Question: My first attempt was to Query Firebase using an atStart and endTime, however, I feel like my case is a bit different as the "keys" for my database is the epoch time in which data is being sent over, and the value is an accelerometer value. Is there anyway I could be able to set a start and end time for a specific epoch interval to retrieve data? I want to be able to only retrieve data from today's date of a start time of 00:00:00 and end date of 23:59:59.
My first attempt was to create calendar instances such as
(Some pseucode below, I broke my program and had to revert to my old GitHub commit)
'''
package com.example.myapplication;
import android.graphics.Color;
import android.os.Bundle;
import android.widget.TextView;
import androidx.annotation.NonNull;
import androidx.appcompat.app.AppCompatActivity;
import com.github.mikephil.charting.charts.LineChart;
import com.github.mikephil.charting.components.IMarker;
import com.github.mikephil.charting.components.Legend;
import com.github.mikephil.charting.components.XAxis;
import com.github.mikephil.charting.components.YAxis;
import com.github.mikephil.charting.data.Entry;
import com.github.mikephil.charting.data.LineData;
import com.github.mikephil.charting.data.LineDataSet;
import com.github.mikephil.charting.interfaces.datasets.ILineDataSet;
import com.google.firebase.auth.FirebaseAuth;
import com.google.firebase.auth.FirebaseUser;
import com.google.firebase.database.DataSnapshot;
import com.google.firebase.database.DatabaseError;
import com.google.firebase.database.DatabaseReference;
import com.google.firebase.database.FirebaseDatabase;
import com.google.firebase.database.Query;
import com.google.firebase.database.ValueEventListener;
import java.text.DateFormat;
import java.text.SimpleDateFormat;
import java.util.ArrayList;
import java.util.Calendar;
import java.util.Date;
public class Homepage extends AppCompatActivity{
private LineChart chart;
private FirebaseUser user;
private DatabaseReference reference;
private String userID;
private TextView tvTitle;
long reference_timestamp;
ArrayList<Long> acTime = new ArrayList<>();
ArrayList<Long> newAcTime = new ArrayList<>();
ArrayList<Long> acValues = new ArrayList<>();
ArrayList<Entry> result = new ArrayList<>();
@Override
protected void onCreate(Bundle savedInstanceState) {
super.onCreate(savedInstanceState);
setContentView(R.layout.activity_homepage);
tvTitle = findViewById(R.id.tvTitle);
chart = findViewById(R.id.petChart);
chart.setDragEnabled(true);
chart.setScaleEnabled(true);
Calendar c1 = Calendar.getInstance();
c1.set(Calendar.MILLISECOND, 0);
c1.set(Calendar.SECOND, 0);
c1.set(Calendar.MINUTE, 0);
c1.set(Calendar.HOUR, 0);
Calendar c2 = Calendar.getInstance();
c2.set(Calendar.MILLISECOND, 59);
c2.set(Calendar.SECOND, 59);
c2.set(Calendar.MINUTE, 59);
c2.set(Calendar.HOUR, 23);
long startTime = c1.getTimeInMillis()/1000;
long endTime = c2.getTimeInMillis()/1000;
user = FirebaseAuth.getInstance().getCurrentUser();
userID = user.getUid();
reference = FirebaseDatabase.getInstance().getReference("Users/" + userID);
Query query = reference.orderByKey().startAt(String.valueOf(startTime)).endAt(String.valueOf(endTime));
System.out.println("Printing reference:" + reference);
query.addValueEventListener(new ValueEventListener() {
@Override
public void onDataChange(@NonNull DataSnapshot dataSnapshot) {
DataSnapshot acSnapshot = dataSnapshot.child("Data");
System.out.println("getting accelerometer values");
for (DataSnapshot valueSnapshot : acSnapshot.getChildren())
{
acValues.add(Long.parseLong((valueSnapshot.getValue(String.class))));
acTime.add(Long.parseLong((valueSnapshot.getKey())));
}
long temp_time;
for (int i = 0; i < acTime.size(); i++)
{
reference_timestamp = acTime.get(0);
System.out.println("Printing acTime.get(0):" + acTime.get(0));
temp_time = acTime.get(i) - reference_timestamp;
System.out.println("Printing temp_time:" + temp_time);
newAcTime.add(temp_time);
}
for (int i = 0; i < newAcTime.size(); i++)
{
System.out.println(newAcTime.get(i));
}
System.out.println("setting results array");
for (int i = 0; i < acTime.size(); i++)
{
result.add(new Entry(newAcTime.get(i), acValues.get(i)));
}
System.out.println("setting dataset");
Date date = new Date(acTime.get(0)*1000);
DateFormat format = new SimpleDateFormat("MMMM dd, yyyy");
String formatted = format.format(date);
tvTitle.setText("Accelerometer Data for " + formatted);
LineDataSet set1 = new LineDataSet(result, "Magnitude of Accelerometer Data");
chart.setTouchEnabled(true);
chart.setDragEnabled(true);
chart.setScaleEnabled(true);
chart.setDrawGridBackground(false);
chart.setHighlightPerDragEnabled(true);
chart.setBackgroundColor(Color.WHITE);
chart.setViewPortOffsets(0f, 0f, 0f, 0f);
set1.setDrawValues(false);
set1.setAxisDependency(YAxis.AxisDependency.LEFT);
set1.setColor(Color.rgb(0,0,165));
set1.setLineWidth(1.5f);
set1.setDrawCircles(true);
System.out.println("creating arraylist for datasets");
ArrayList<ILineDataSet> dataSets = new ArrayList<>();
System.out.println("adding dataset to set1");
dataSets.add(set1);
System.out.println("creating LineData data2 for datasets");
LineData data2 = new LineData(dataSets);
System.out.println("setting the data");
chart.setData(data2);
chart.getDescription().setText("");
IMarker marker = new YourMarkerView(getApplicationContext(), R.layout.marker, reference_timestamp);
chart.setMarker(marker);
Legend l = chart.getLegend();
l.setForm(Legend.LegendForm.LINE);
l.setVerticalAlignment(Legend.LegendVerticalAlignment.TOP);
l.setHorizontalAlignment(Legend.LegendHorizontalAlignment.RIGHT);
l.setOrientation(Legend.LegendOrientation.HORIZONTAL);
l.setDrawInside(false);
XAxis xAxis = chart.getXAxis();
xAxis.setPosition(XAxis.XAxisPosition.BOTTOM_INSIDE);
xAxis.setTextSize(16f);
xAxis.setValueFormatter(new XAxisValueFormatter(reference_timestamp));
// xAxis.setTextColor(Color.BLUE);
xAxis.setDrawGridLines(false);
// xAxis.setTextColor(Color.rgb(255, 192, 56));
xAxis.setCenterAxisLabels(true);
xAxis.setLabelCount(3);
xAxis.setCenterAxisLabels(true);
YAxis leftAxis = chart.getAxisLeft();
leftAxis.setPosition(YAxis.YAxisLabelPosition.INSIDE_CHART);
leftAxis.setDrawGridLines(false);
leftAxis.setGranularityEnabled(true);
leftAxis.setLabelCount(3);
leftAxis.setTextSize(16f);
leftAxis.setTextColor(Color.BLACK);
YAxis rightAxis = chart.getAxisRight();
rightAxis.setEnabled(false);
System.out.println("notifying data sets changed");
chart.notifyDataSetChanged();
System.out.println("invalidate");
chart.invalidate();
}
@Override
public void onCancelled(@NonNull DatabaseError databaseError) {
throw databaseError.toException();
}
});
}
}
'''
Error message when I try to graph:
'''
E/AndroidRuntime: FATAL EXCEPTION: main
Process: com.example.myapplication, PID: 5632
java.lang.RuntimeException: Unable to start activity ComponentInfo{com.example.myapplication/com.example.myapplication.Homepage}: java.lang.IllegalArgumentException: You must use startAt(String value), endAt(String value) or equalTo(String value) in combination with orderByKey(). Other type of values or using the version with 2 parameters is not supported
at android.app.ActivityThread.performLaunchActivity(ActivityThread.java:3449)
at android.app.ActivityThread.handleLaunchActivity(ActivityThread.java:3601)
at android.app.ActivityThread.handleRelaunchActivityInner(ActivityThread.java:5456)
at android.app.ActivityThread.handleRelaunchActivity(ActivityThread.java:5362)
at android.app.servertransaction.ActivityRelaunchItem.execute(ActivityRelaunchItem.java:69)
at android.app.servertransaction.TransactionExecutor.executeCallbacks(TransactionExecutor.java:135)
at android.app.servertransaction.TransactionExecutor.execute(TransactionExecutor.java:95)
at android.app.ClientTransactionHandler.executeTransaction(ClientTransactionHandler.java:58)
at android.app.ActivityThread.handleRelaunchActivityLocally(ActivityThread.java:5415)
at android.app.ActivityThread.access$3300(ActivityThread.java:237)
at android.app.ActivityThread$H.handleMessage(ActivityThread.java:2076)
at android.os.Handler.dispatchMessage(Handler.java:106)
at android.os.Looper.loop(Looper.java:223)
at android.app.ActivityThread.main(ActivityThread.java:7656)
at java.lang.reflect.Method.invoke(Native Method)
at com.android.internal.os.RuntimeInit$MethodAndArgsCaller.run(RuntimeInit.java:592)
at com.android.internal.os.ZygoteInit.main(ZygoteInit.java:947)
Caused by: java.lang.IllegalArgumentException: You must use startAt(String value), endAt(String value) or equalTo(String value) in combination with orderByKey(). Other type of values or using the version with 2 parameters is not supported
at com.google.firebase.database.Query.validateQueryEndpoints(com.google.firebase:firebase-database@@19.2.1:92)
at com.google.firebase.database.Query.startAt(com.google.firebase:firebase-database@@19.2.1:364)
at com.google.firebase.database.Query.startAt(com.google.firebase:firebase-database@@19.2.1:335)
at com.google.firebase.database.Query.startAt(com.google.firebase:firebase-database@@19.2.1:292)
at com.example.myapplication.Homepage.onCreate(Homepage.java:77)
at android.app.Activity.performCreate(Activity.java:8000)
at android.app.Activity.performCreate(Activity.java:7984)
at android.app.Instrumentation.callActivityOnCreate(Instrumentation.java:1309)
at android.app.ActivityThread.performLaunchActivity(ActivityThread.java:3422)
at android.app.ActivityThread.handleLaunchActivity(ActivityThread.java:3601)
at android.app.ActivityThread.handleRelaunchActivityInner(ActivityThread.java:5456)
at android.app.ActivityThread.handleRelaunchActivity(ActivityThread.java:5362)
at android.app.servertransaction.ActivityRelaunchItem.execute(ActivityRelaunchItem.java:69)
at android.app.servertransaction.TransactionExecutor.executeCallbacks(TransactionExecutor.java:135)
at android.app.servertransaction.TransactionExecutor.execute(TransactionExecutor.java:95)
at android.app.ClientTransactionHandler.executeTransaction(ClientTransactionHandler.java:58)
at android.app.ActivityThread.handleRelaunchActivityLocally(ActivityThread.java:5415)
at android.app.ActivityThread.access$3300(ActivityThread.java:237)
at android.app.ActivityThread$H.handleMessage(ActivityThread.java:2076)
at android.os.Handler.dispatchMessage(Handler.java:106)
at android.os.Looper.loop(Looper.java:223)
at android.app.ActivityThread.main(ActivityThread.java:7656)
at java.lang.reflect.Method.invoke(Native Method)
at com.android.internal.os.RuntimeInit$MethodAndArgsCaller.run(RuntimeInit.java:592)
at com.android.internal.os.ZygoteInit.main(ZygoteInit.java:947)
I/Process: Sending signal. PID: 5632 SIG: 9
'''
UPDATE:
If I try to convert the longs to Strings, I get this error...
'''
Calendar c1 = Calendar.getInstance();
c1.set(Calendar.MILLISECOND, 0);
c1.set(Calendar.SECOND, 0);
c1.set(Calendar.MINUTE, 0);
c1.set(Calendar.HOUR, 0);
Calendar c2 = Calendar.getInstance();
c2.set(Calendar.MILLISECOND, 59);
c2.set(Calendar.SECOND, 59);
c2.set(Calendar.MINUTE, 59);
c2.set(Calendar.HOUR, 23);
long startTime = c1.getTimeInMillis()/1000;
long endTime = c2.getTimeInMillis()/1000;
String start = Long.toString(startTime);
String end = Long.toString(endTime);
user = FirebaseAuth.getInstance().getCurrentUser();
userID = user.getUid();
reference = FirebaseDatabase.getInstance().getReference("Users/" + userID);
Query query = reference.orderByKey().startAt(start).endAt(end);
'''
'''
E/AndroidRuntime: FATAL EXCEPTION: main
Process: com.example.myapplication, PID: 7032
java.lang.IndexOutOfBoundsException: Index: 0, Size: 0
at java.util.ArrayList.get(ArrayList.java:437)
at com.example.myapplication.Homepage$1.onDataChange(Homepage.java:119)
at com.google.firebase.database.core.ValueEventRegistration.fireEvent(com.google.firebase:firebase-database@@19.2.1:75)
at com.google.firebase.database.core.view.DataEvent.fire(com.google.firebase:firebase-database@@19.2.1:63)
at com.google.firebase.database.core.view.EventRaiser$1.run(com.google.firebase:firebase-database@@19.2.1:55)
at android.os.Handler.handleCallback(Handler.java:938)
at android.os.Handler.dispatchMessage(Handler.java:99)
at android.os.Looper.loop(Looper.java:223)
at android.app.ActivityThread.main(ActivityThread.java:7656)
at java.lang.reflect.Method.invoke(Native Method)
at com.android.internal.os.RuntimeInit$MethodAndArgsCaller.run(RuntimeInit.java:592)
at com.android.internal.os.ZygoteInit.main(ZygoteInit.java:947)
'''

Thank you in advance!
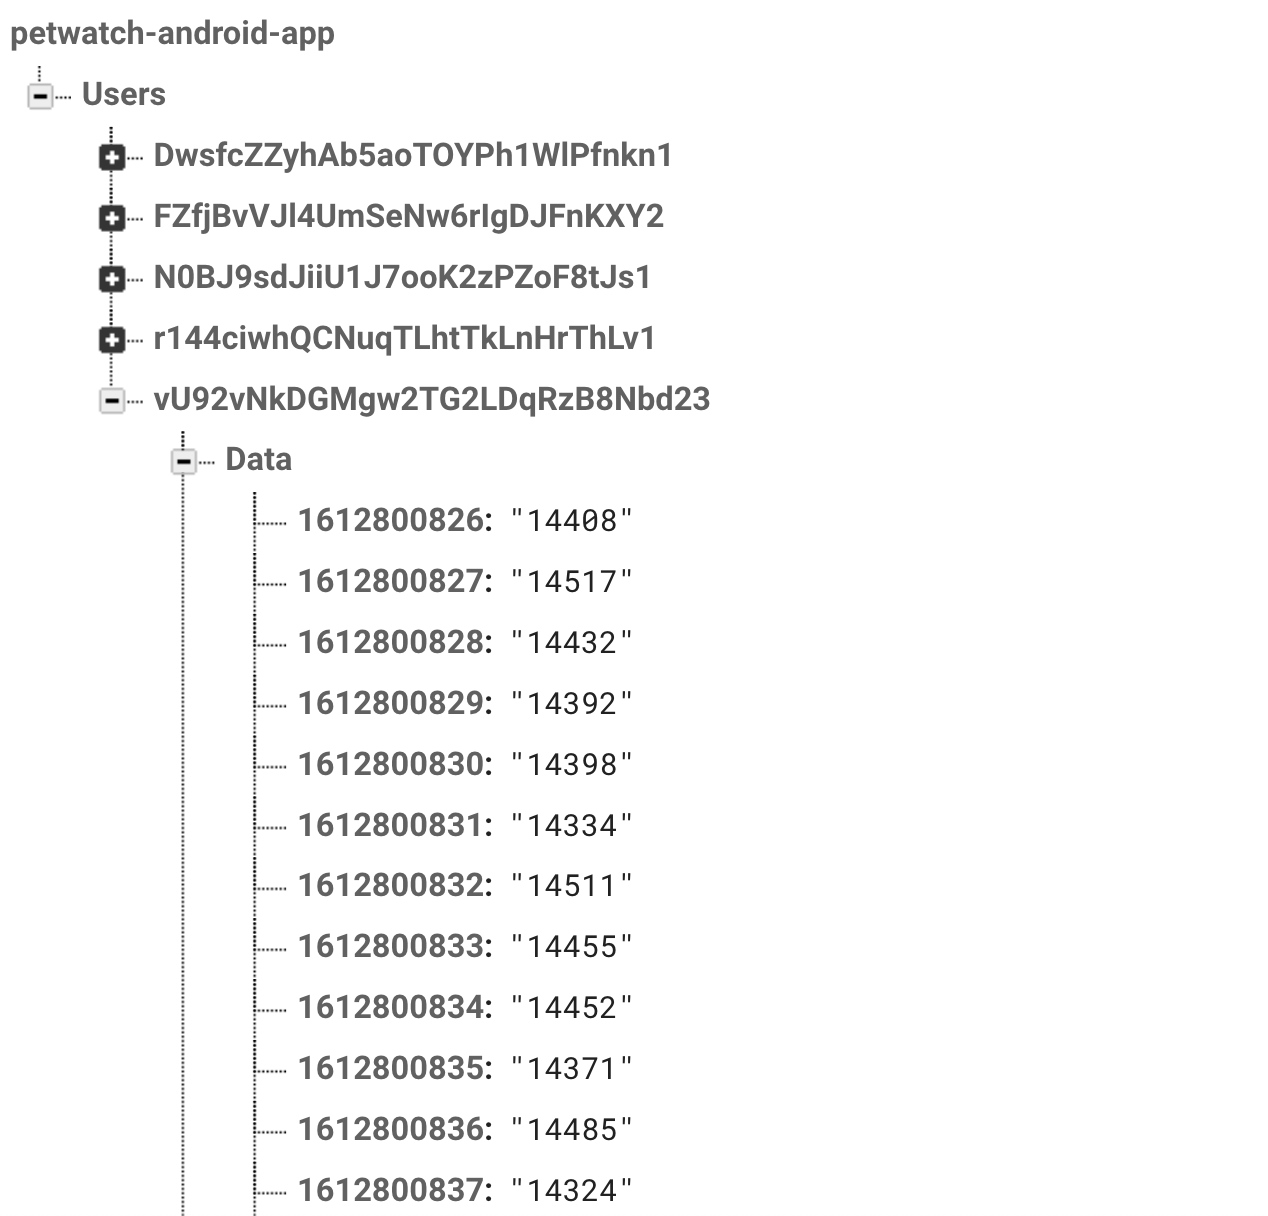
Answer: The exception is pretty clear:
> java.lang.IllegalArgumentException: You must use startAt(String value), endAt(String value) or equalTo(String value) in combination with orderByKey(). Other type of values or using the version with 2 parameters is not supported
Keys in Firebase Realtime Database are always string values, even when they may look like numbers at first glance. So you need to pass string values to 'startAt()' and 'endAt()' too. A simple way to do that would be:
'''
reference.orderByKey().startAt(String.valueOf(startTime)).endAt(String.valueOf(endTime))
'''